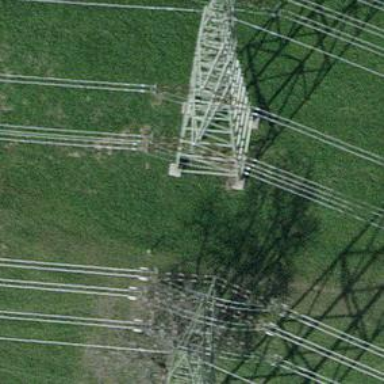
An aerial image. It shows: Towering power structure.